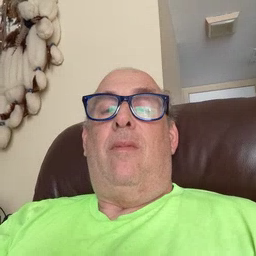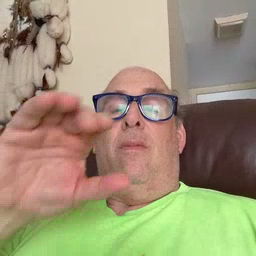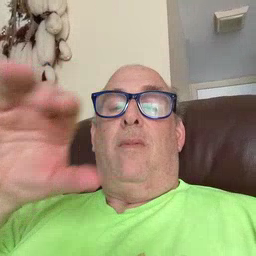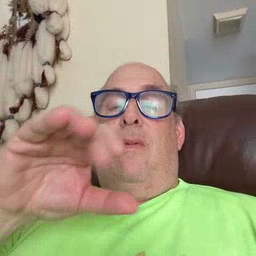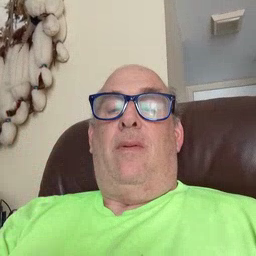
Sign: chocolate